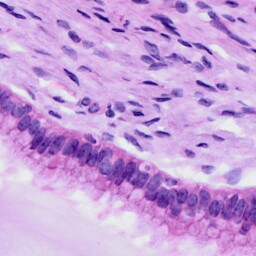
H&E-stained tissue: Cervix